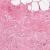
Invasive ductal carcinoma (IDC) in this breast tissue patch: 0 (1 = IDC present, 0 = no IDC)